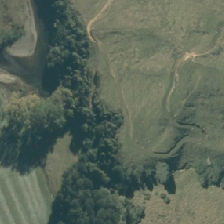
Land cover: high_producing_grassland